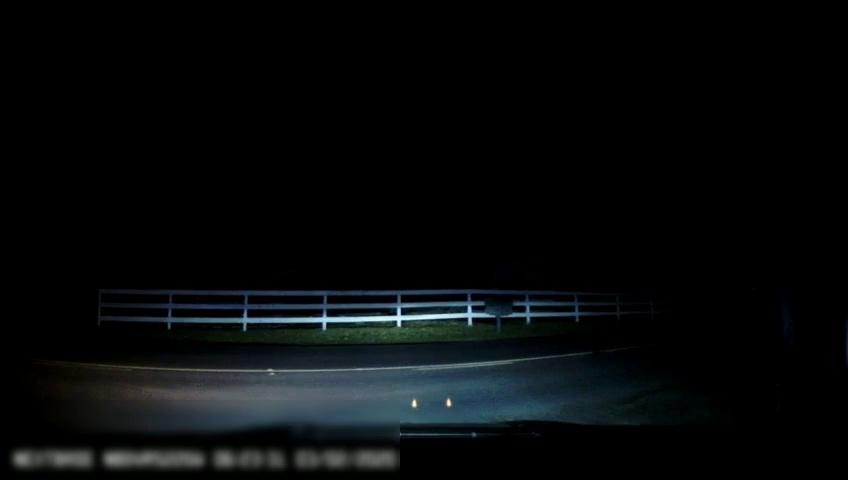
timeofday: Night
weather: Other
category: Drivable Space
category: Lanes | Current Lane
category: Lanes | Alternate Lane